Question: How can i display a scrollable grid of images in matlab GUI?
I want something similar to what is shown below

This stackoverflow <URL> describes a way of displaying images in a uitable by setting the 'String' property to an HTML code pointing to an image. But this requires me to save the images to disk which is not an option i would like as these displays are fired up dynamically.
It would also be nice, if i could add a checkbox inside each image so the user can select a subset of them.
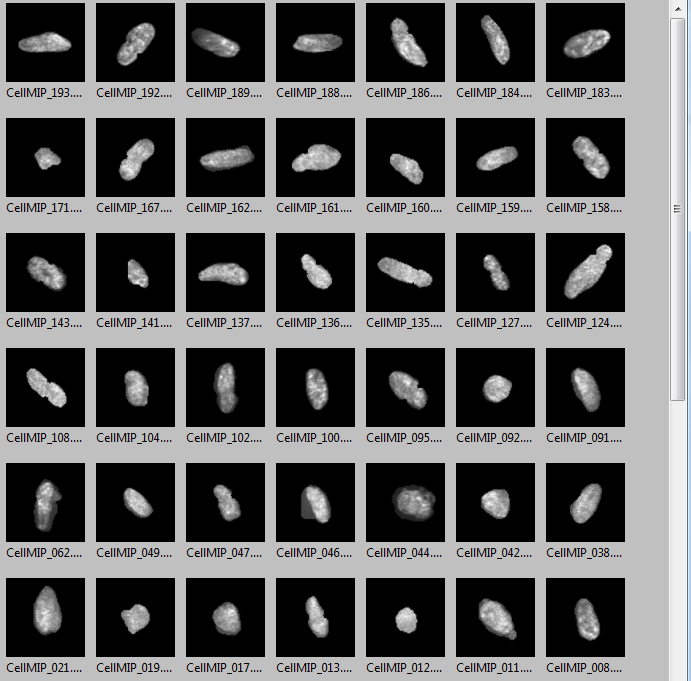
Answer: You can use <URL> tool. In the gui, you should be able to scroll through. But to have title below every image you might have to edit the tool.
Sample output:
<URL>